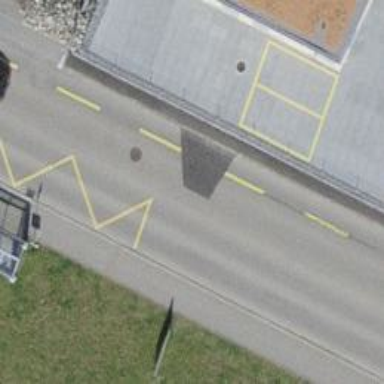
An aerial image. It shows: Platform with shelter for public transport.